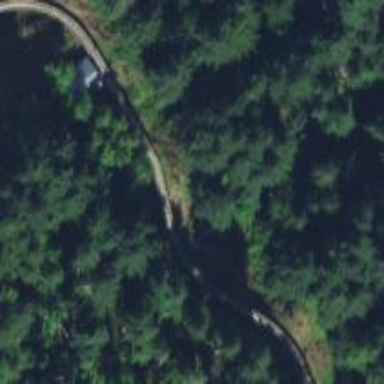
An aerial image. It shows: Narrow-gauge railway bridge crossing over flume.